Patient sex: M
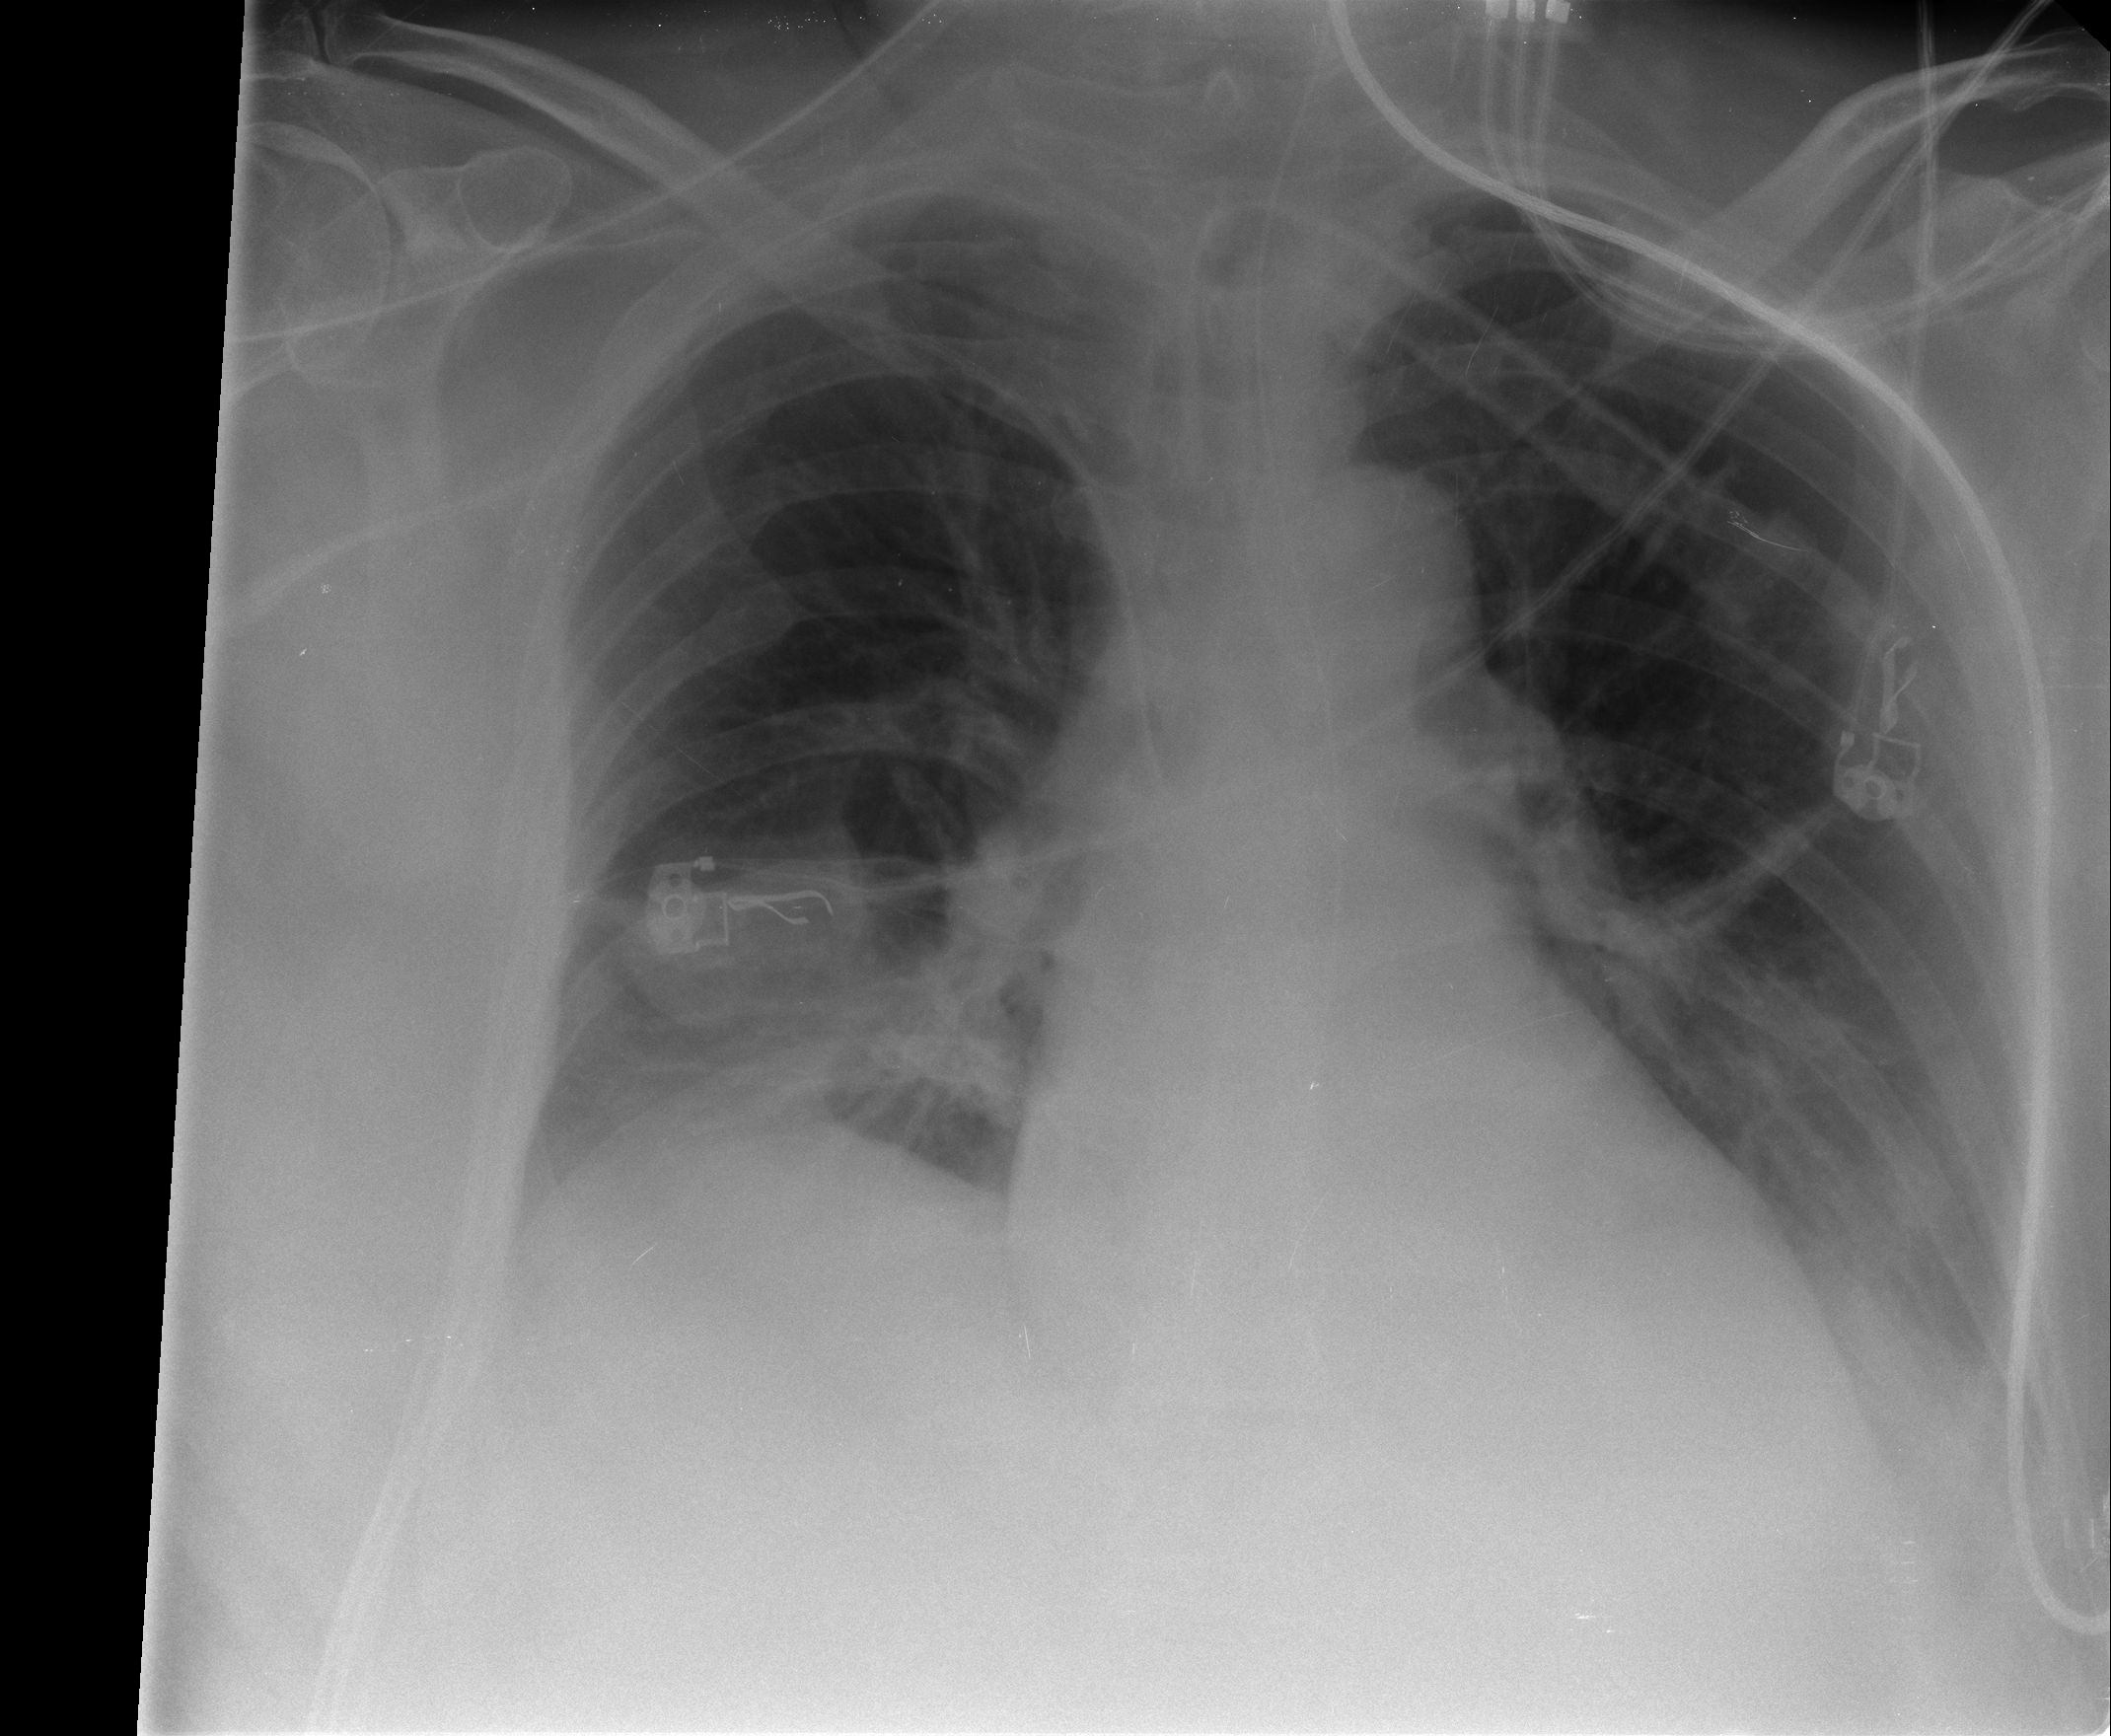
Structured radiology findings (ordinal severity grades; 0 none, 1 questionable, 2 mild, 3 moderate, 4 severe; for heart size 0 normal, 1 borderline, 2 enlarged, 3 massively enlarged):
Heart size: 1
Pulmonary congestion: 2
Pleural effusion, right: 2
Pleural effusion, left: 2
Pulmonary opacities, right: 2
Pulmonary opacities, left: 0
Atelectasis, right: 3
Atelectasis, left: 2